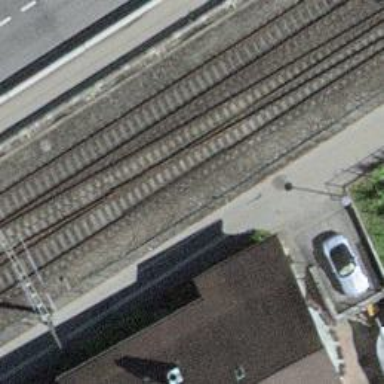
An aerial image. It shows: Single-track electrified railway with contact line.